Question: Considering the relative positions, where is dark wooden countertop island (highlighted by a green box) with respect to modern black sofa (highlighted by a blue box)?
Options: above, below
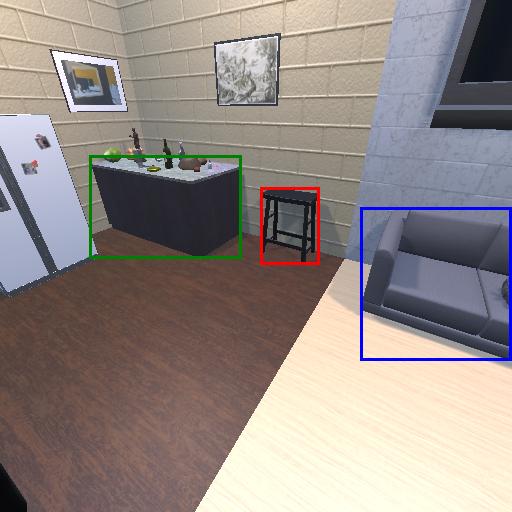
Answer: above